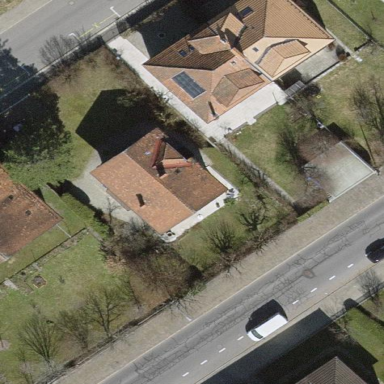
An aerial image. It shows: Detached building with gabled roof.